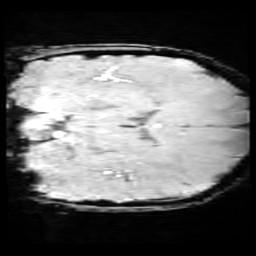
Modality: SWI
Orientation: coronal
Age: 10
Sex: male
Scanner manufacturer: siemens
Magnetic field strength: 3 T
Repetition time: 0.027 s
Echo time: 0.02 s